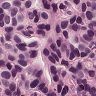
Metastatic tissue present: yes